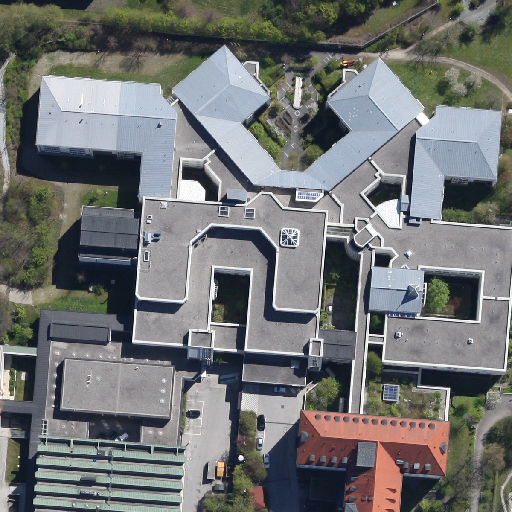
Referring expression: car